Milling tool wear sample.
Tool blade image: 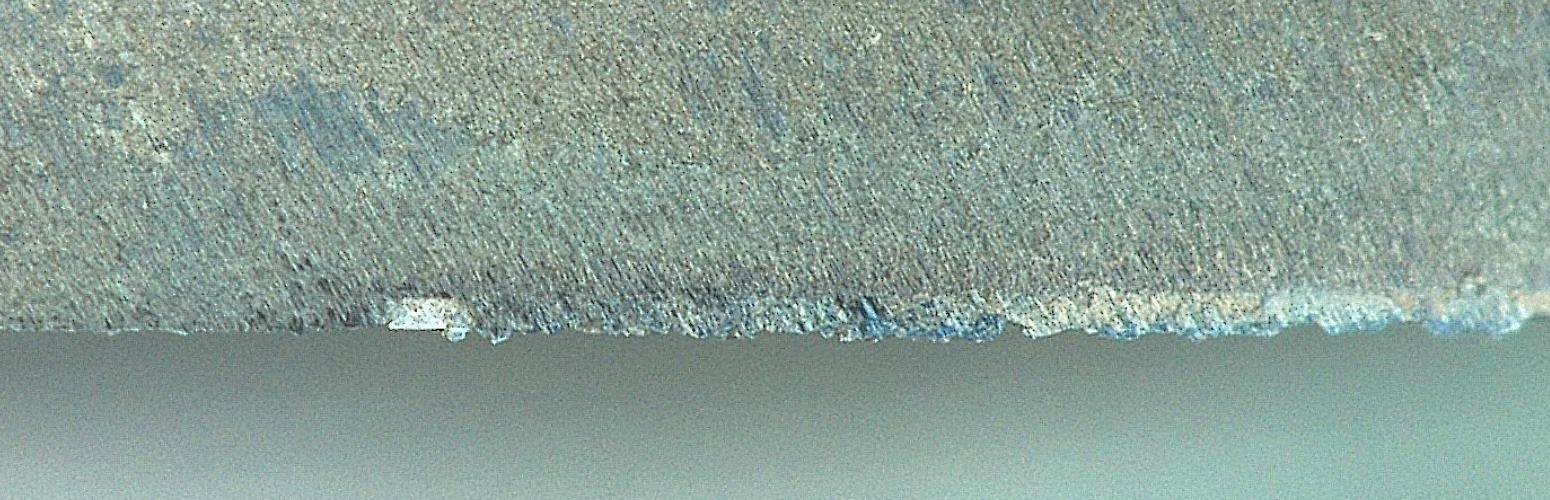
Chip image: 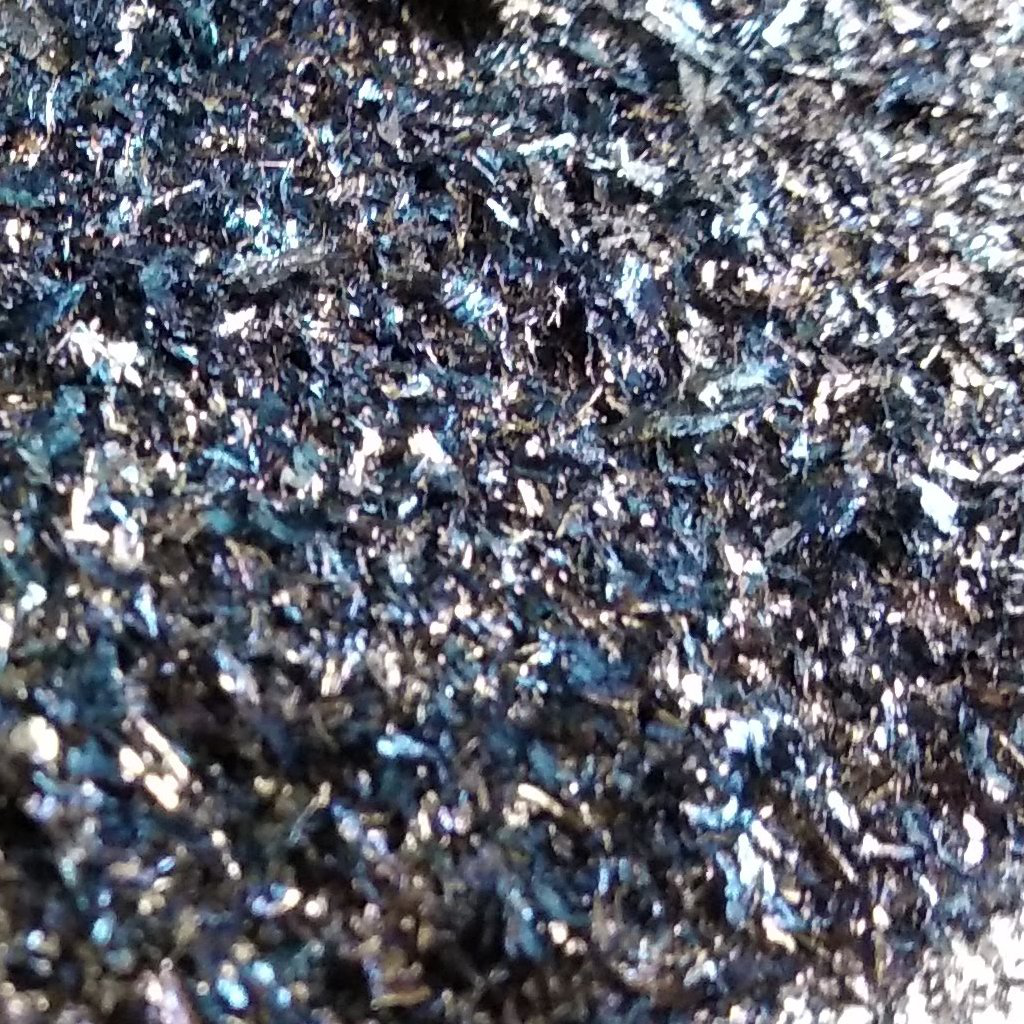
Workpiece image: 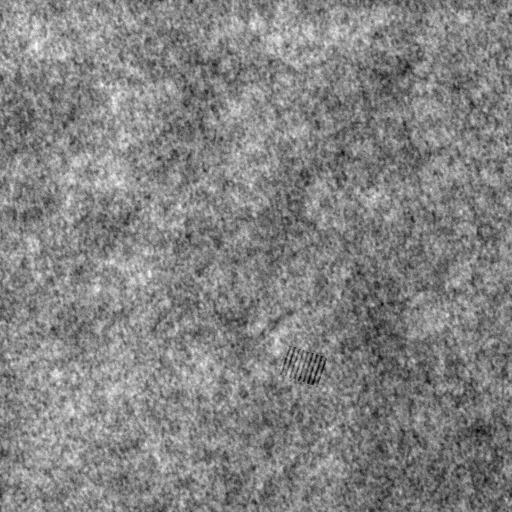
Tool wear state: dulled
Gaps: 0
Flank wear: 126.35
Overhang: 37.88
Force-signal Mel-spectrograms (X, Y, Z axes): 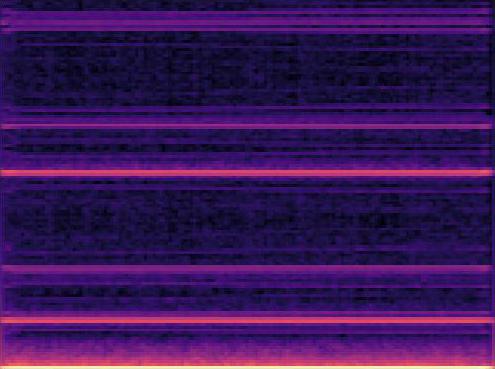 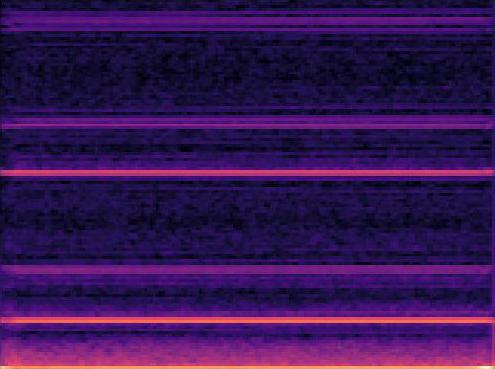 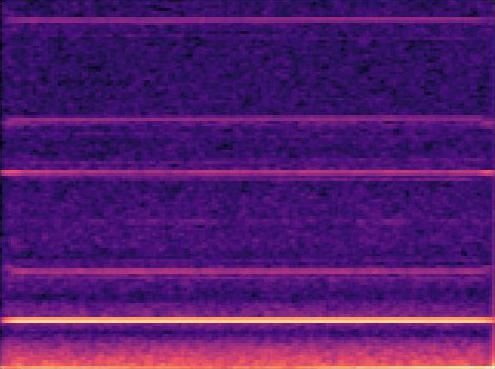
Force-signal scalograms (X, Y, Z axes): 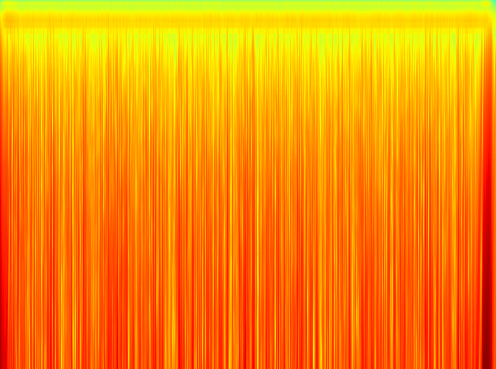 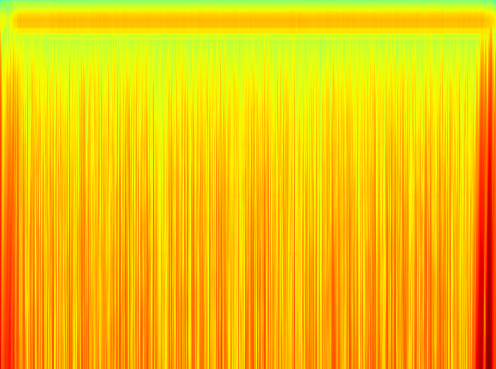 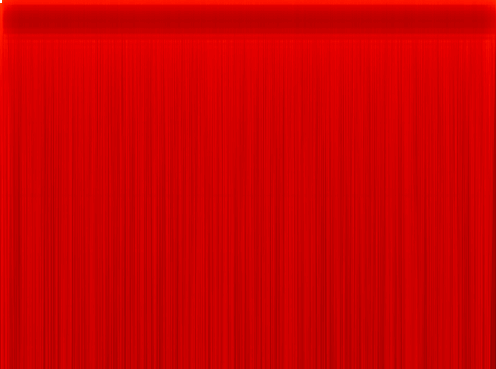
Force phase: accelerated_severe_wear